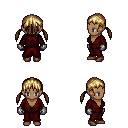
a pixel art fantasy rpg character, female body template, human, dark skin, red robe, gold greaves, blonde twin-tailed hairstyle, metal gloves, brown shoes, four views (front, back, left, right), 2x2 character sprite sheet, small pixel art, hard edges, no anti-aliasing